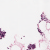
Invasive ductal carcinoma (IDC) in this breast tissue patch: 0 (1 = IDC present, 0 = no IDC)